Question: Backstory: I have a total of 30 minutes of maven usage experience, so it's safe to say I'm a newbie. I've successfully added a JUnit reference, but as soon as I tried adding the following, problems started mounting up in IntelliJ:
'''
<dependency>
<groupId>com.sun.jersey</groupId>
<artifactId>jersey-server</artifactId>
</dependency>
'''
Both groupId and artifactId rendered in red color with the error text "dependencey (...) not found". I then checked the Maven configuration in IntelliJ Ultimate 13.1, which shows a red error box:

Where do I go from here? Why is there not an "Add" button to add other repositories?
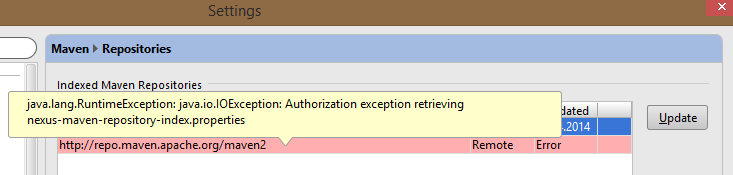
Answer: This is a known issue and is supposed to be fixed in release 13.1.2. There are a couple workarounds detailed here: <URL>.
The simplest solution is to uncheck the highlighted option shown in the image below.